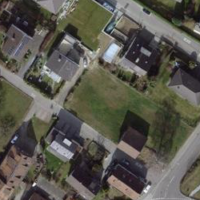
EUNIS habitat code: 54
Species observed at this site:
Dactylis glomerata